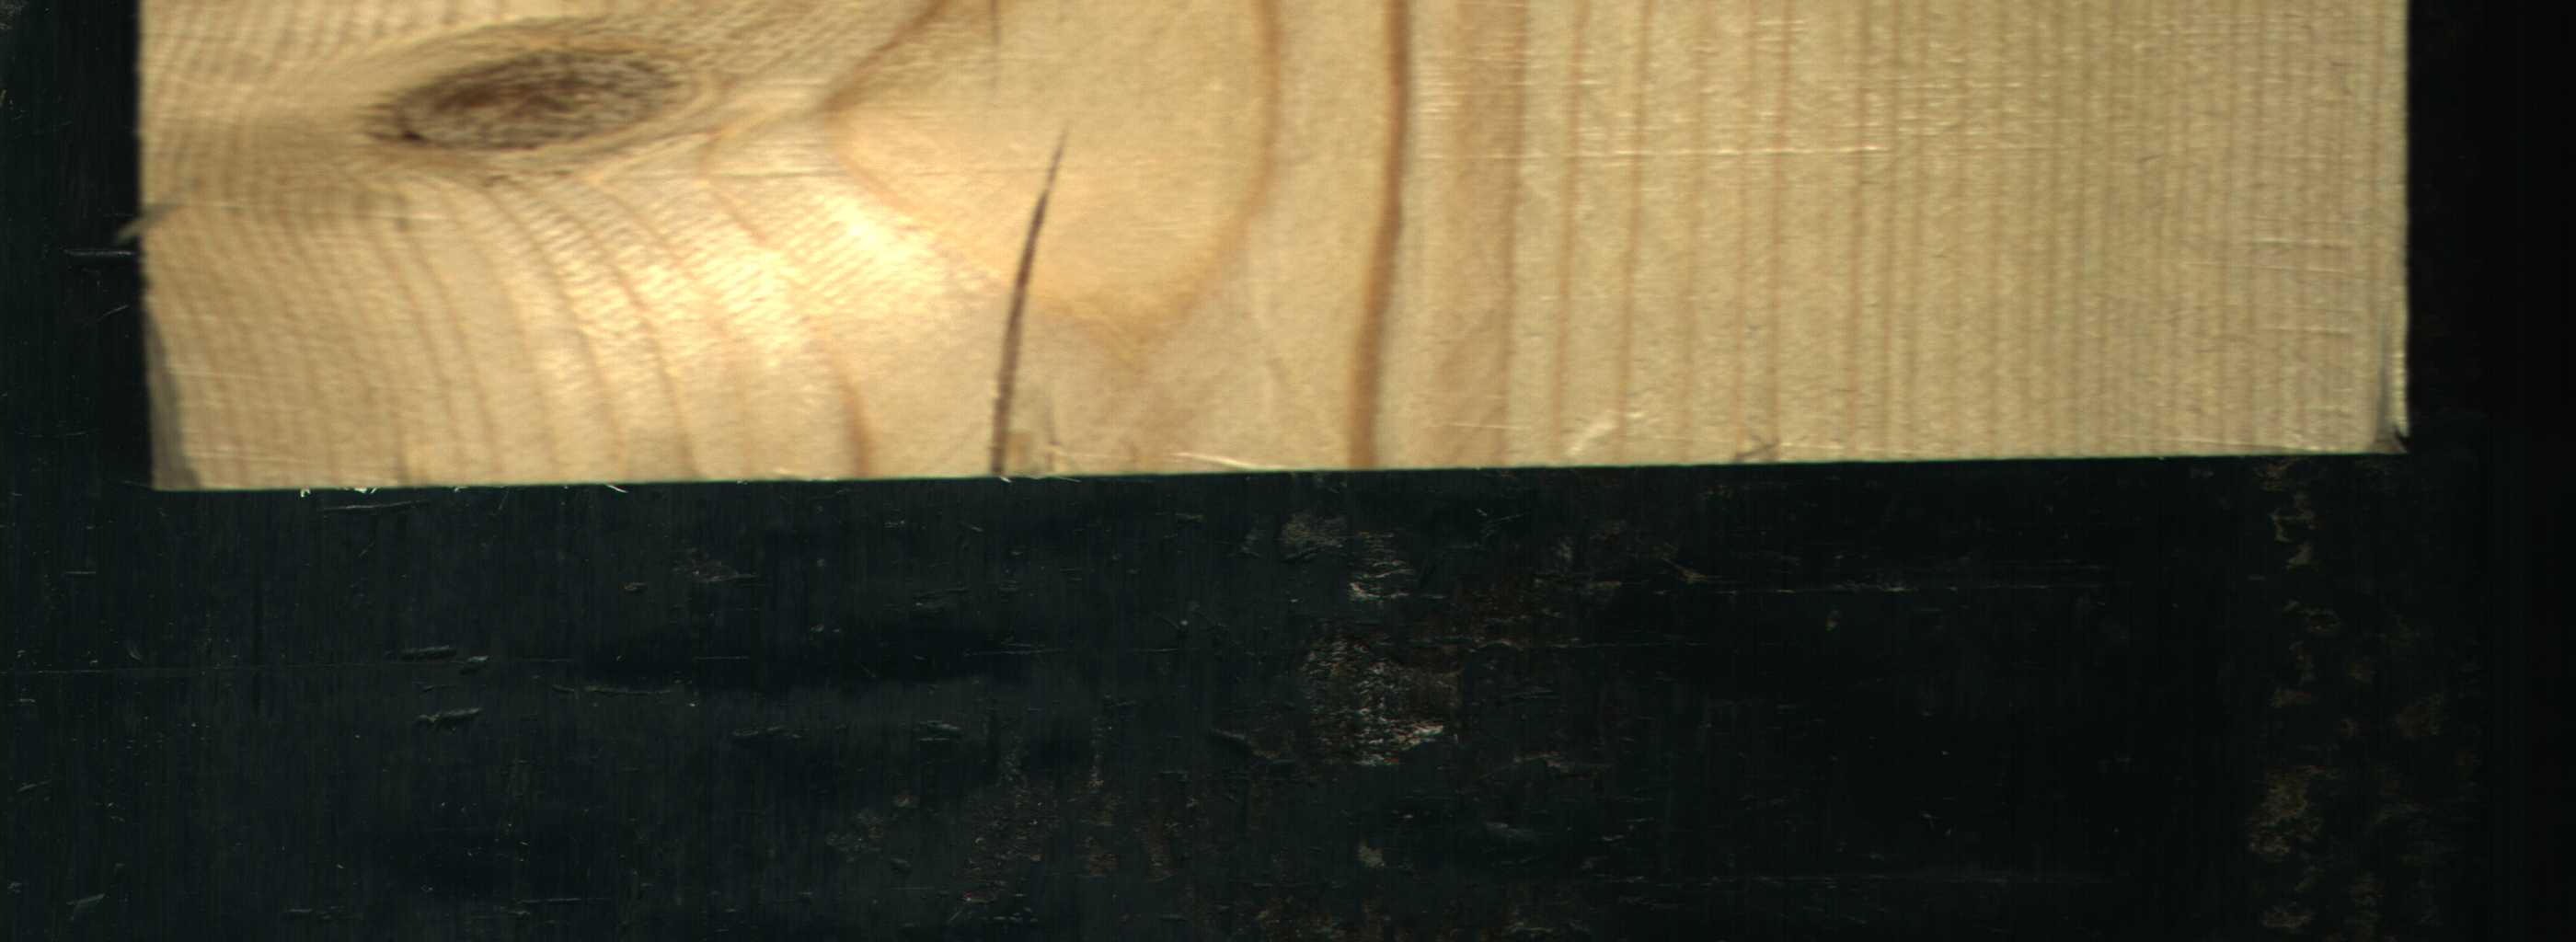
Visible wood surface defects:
Crack
Crack
Dead_Knot